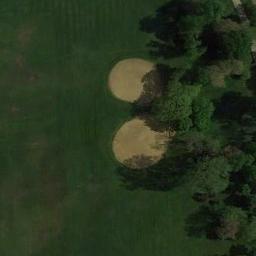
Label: baseball_diamond